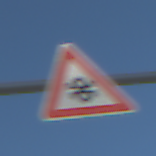
Verkehrszeichen: SchneeOderEisglaette
Umgebung: Outdoor, Nature
Tageszeit: MorningAfternoon
Wetter: Clear
Licht: Natural
Jahreszeit: Autumn
Kontrast: HighContrast